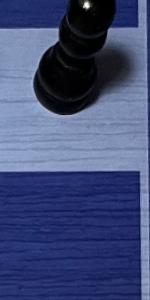
Label: Empty